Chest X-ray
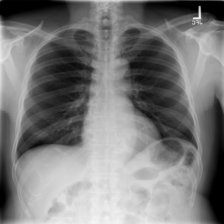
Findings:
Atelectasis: negative
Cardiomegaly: negative
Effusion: negative
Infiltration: negative
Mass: negative
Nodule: negative
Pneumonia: negative
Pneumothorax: negative
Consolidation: negative
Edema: negative
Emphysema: negative
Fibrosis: negative
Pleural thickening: negative
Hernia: negative